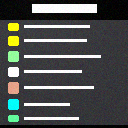
Screen state: on